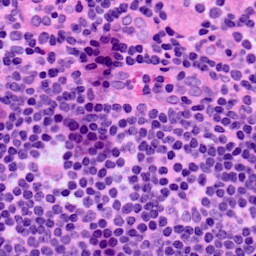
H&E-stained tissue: LymphNode